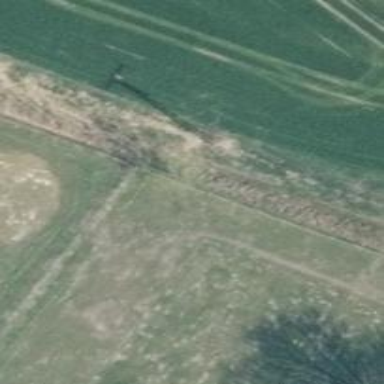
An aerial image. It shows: Minor power line.